Interaction volume radius: 5 \u00c5
Interaction volume height: 10 \u00c5
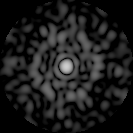
Disorder parameter: 0.8638